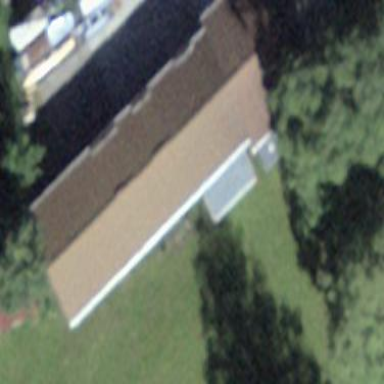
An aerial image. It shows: View of roof of building.